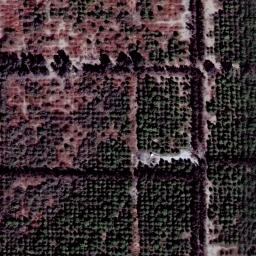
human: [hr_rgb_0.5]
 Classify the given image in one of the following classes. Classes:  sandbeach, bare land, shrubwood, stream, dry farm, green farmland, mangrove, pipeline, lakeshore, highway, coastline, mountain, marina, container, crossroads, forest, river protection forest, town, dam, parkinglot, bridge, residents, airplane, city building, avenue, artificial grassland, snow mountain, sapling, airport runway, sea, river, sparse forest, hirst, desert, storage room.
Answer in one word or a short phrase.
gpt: dry farm